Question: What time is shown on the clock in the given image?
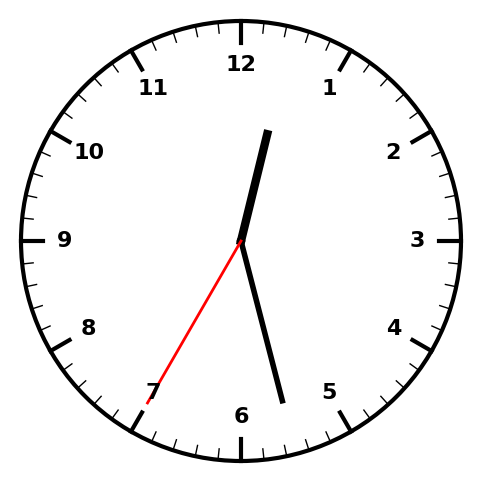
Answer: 12:27:35